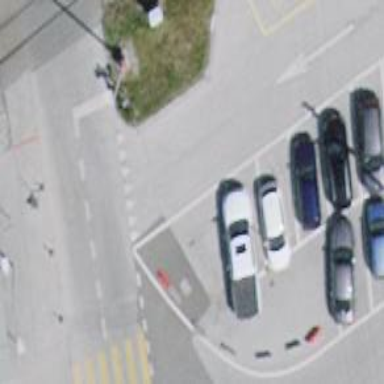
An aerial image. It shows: Road serving as parking aisle.